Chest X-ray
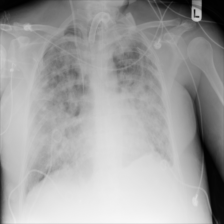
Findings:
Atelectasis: negative
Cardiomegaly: negative
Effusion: negative
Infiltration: positive
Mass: negative
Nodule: negative
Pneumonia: negative
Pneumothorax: positive
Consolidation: negative
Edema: negative
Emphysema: negative
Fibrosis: negative
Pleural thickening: negative
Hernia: negative